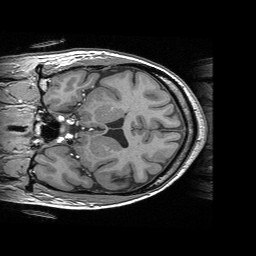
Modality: T1w
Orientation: coronal